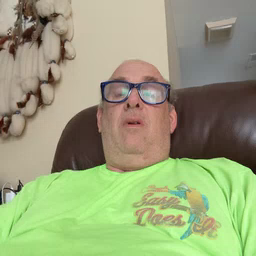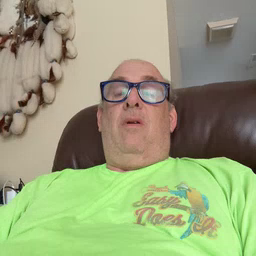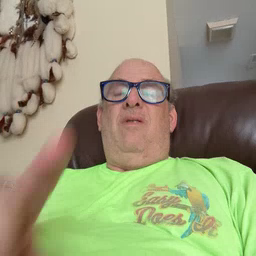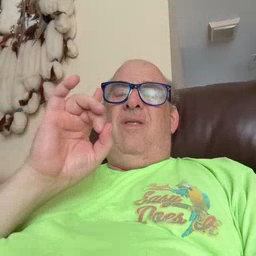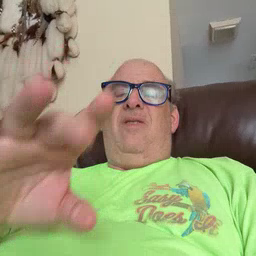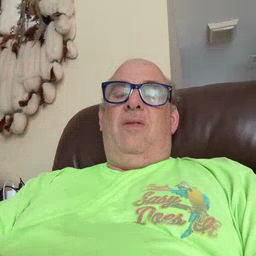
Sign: hate